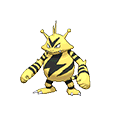
Pok\u00e9mon: electabuzz